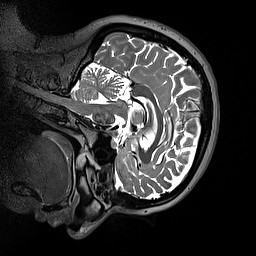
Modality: T2w
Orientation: sagittal
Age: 42
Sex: female
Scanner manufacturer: siemens
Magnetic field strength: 3 T
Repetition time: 3.2 s
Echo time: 0.412 s